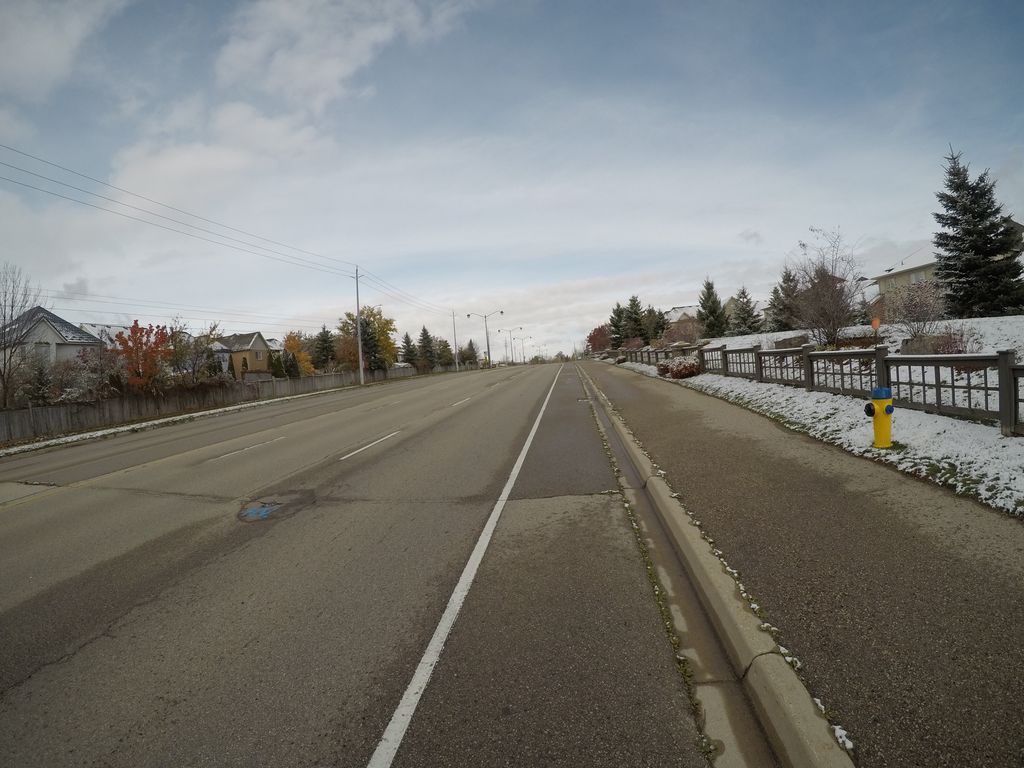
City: kitchener-waterloo